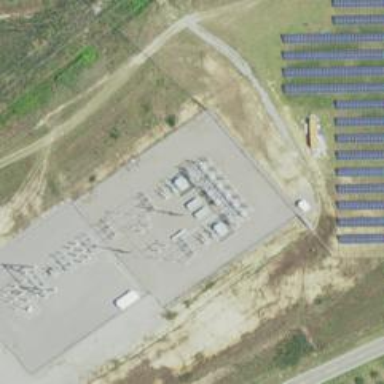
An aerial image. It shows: Switch for power supply.